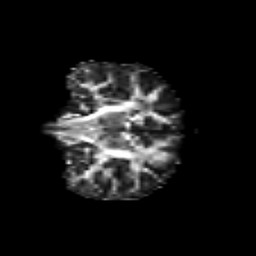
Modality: FA
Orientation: coronal
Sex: female
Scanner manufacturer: siemens
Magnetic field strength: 3 T
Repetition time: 5 s
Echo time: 0.071 s